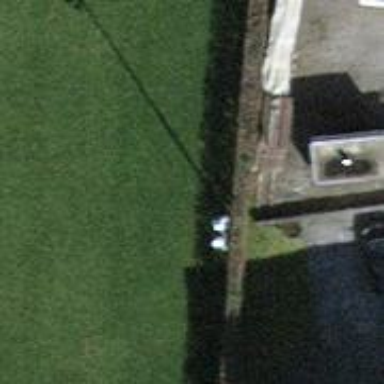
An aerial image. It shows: Wall is shown in the image.